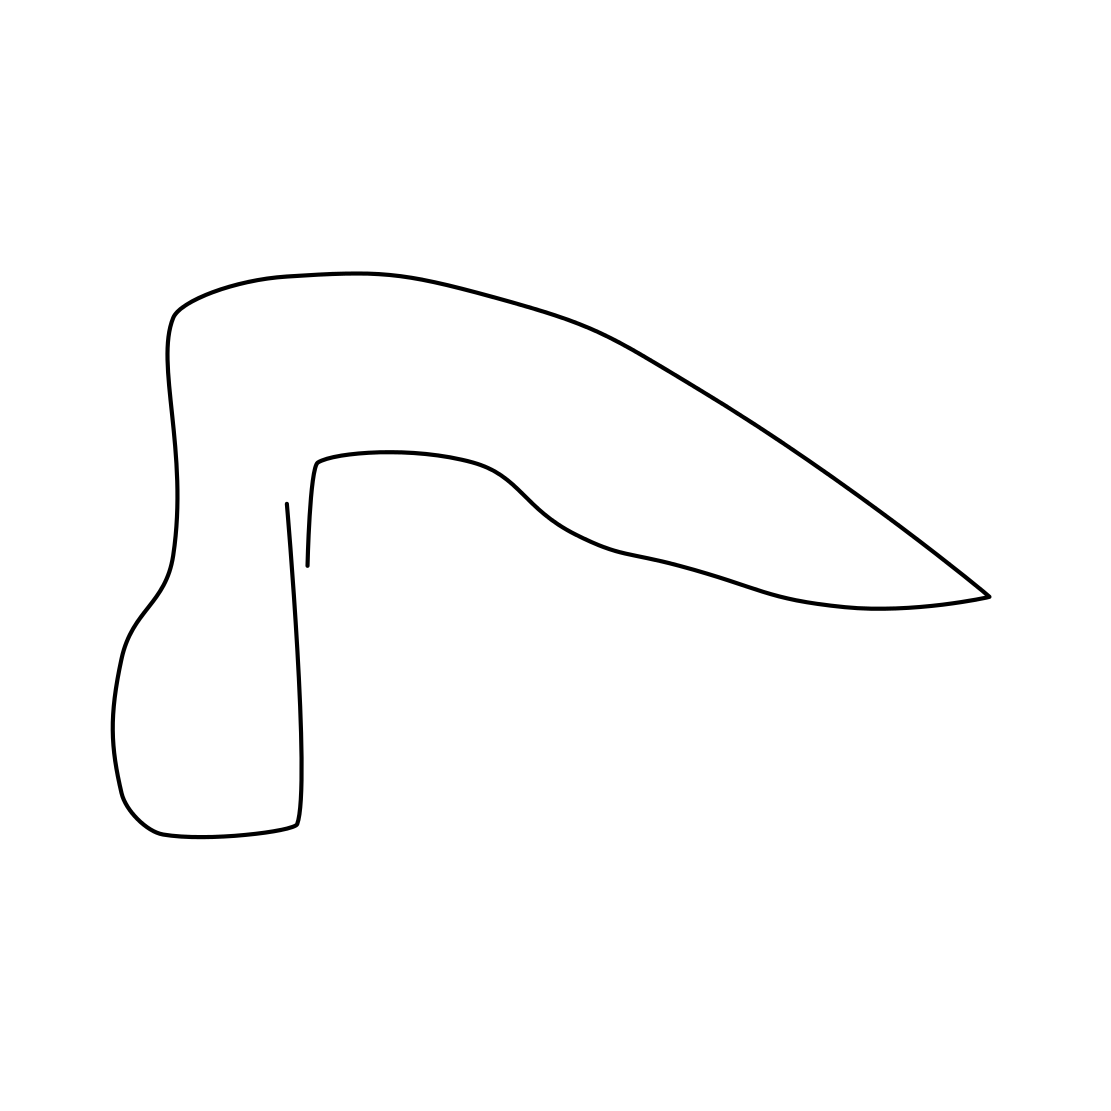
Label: boomerang